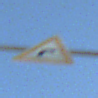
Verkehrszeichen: KurveRechts
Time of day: MorningAfternoon
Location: Outdoor (Nature)
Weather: Clear
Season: Autumn
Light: Natural